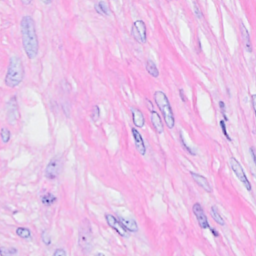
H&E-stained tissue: Breast